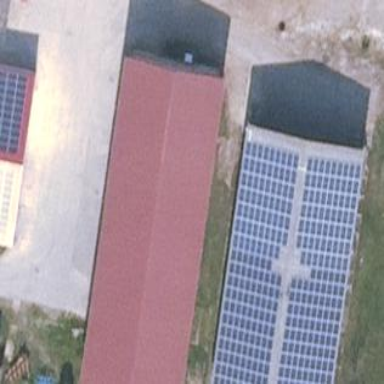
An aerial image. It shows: Small solar photovoltaic panel generator inside building.